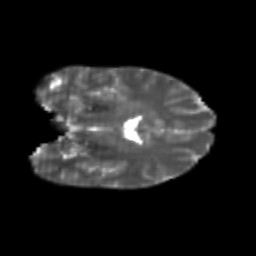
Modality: T2w
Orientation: coronal
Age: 24
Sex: female
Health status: healthy
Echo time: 0.074 s